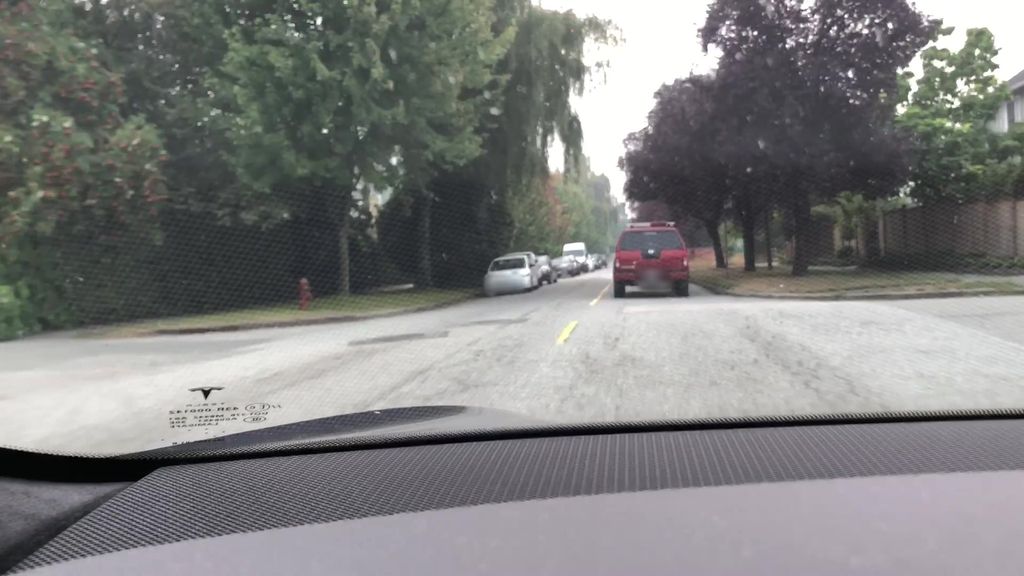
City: vancouver